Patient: sex M, age 28
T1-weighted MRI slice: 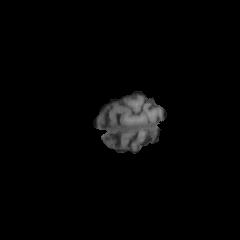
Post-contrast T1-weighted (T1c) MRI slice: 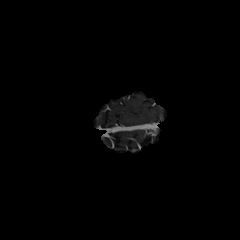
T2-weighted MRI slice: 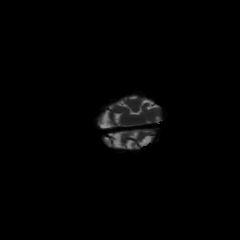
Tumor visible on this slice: no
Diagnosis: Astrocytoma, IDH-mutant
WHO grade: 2